Question:
I want to retrieve the employee name with the name of their manager.
For example:
Employee_Lastname: WARX
Employee_Firstname : CYNTHIA
MANAGER_NANE: SMITH
Warx Cythnia has tha manager with Manager_ID=7369 who is Smith John because Smith has the Employee_ID=7369
I want to create the MANGER_NAME column and add data...
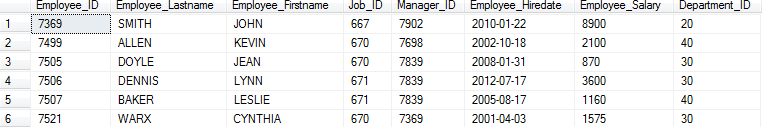
Answer: maybe you only want to project the value of the record and not by adding new column in your table right? you only need to join this,
'''
SELECT a.*,
b.Employee_LastName AS MANAGER_LASTNAME
FROM EmpTable a
LEFT JOIN EmpTable b
ON a.Manager_ID = b.Employee_ID
'''
or
'''
SELECT a.Employee_LastName,
a.Employee_FirstName,
b.Employee_LastName AS MANAGER_LASTNAME
FROM EmpTable a
LEFT JOIN EmpTable b
ON a.Manager_ID = b.Employee_ID
'''